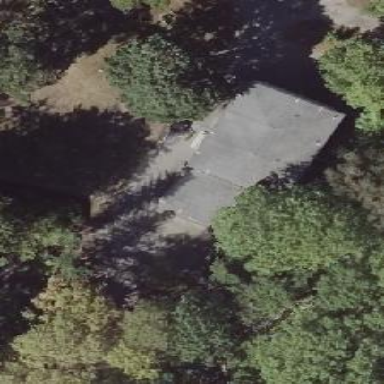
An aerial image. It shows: Shed building.